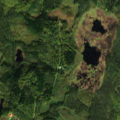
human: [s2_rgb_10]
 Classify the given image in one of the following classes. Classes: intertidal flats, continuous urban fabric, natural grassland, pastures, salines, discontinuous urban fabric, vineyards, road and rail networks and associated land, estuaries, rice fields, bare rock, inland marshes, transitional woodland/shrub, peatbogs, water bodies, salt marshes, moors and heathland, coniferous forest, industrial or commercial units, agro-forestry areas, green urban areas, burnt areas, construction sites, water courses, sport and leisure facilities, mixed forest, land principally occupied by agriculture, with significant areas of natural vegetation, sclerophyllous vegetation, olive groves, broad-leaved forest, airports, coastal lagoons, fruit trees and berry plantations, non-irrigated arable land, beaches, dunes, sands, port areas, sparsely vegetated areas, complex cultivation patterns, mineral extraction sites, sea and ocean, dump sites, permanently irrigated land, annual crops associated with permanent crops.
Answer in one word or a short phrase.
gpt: coniferous forest, mixed forest, peatbogs